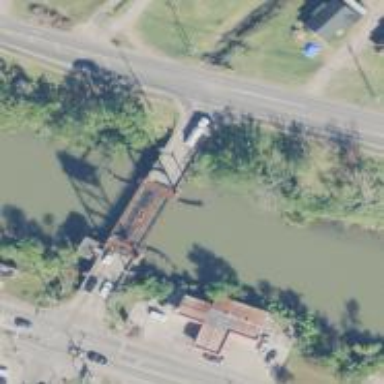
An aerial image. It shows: Lift bridge on secondary road.